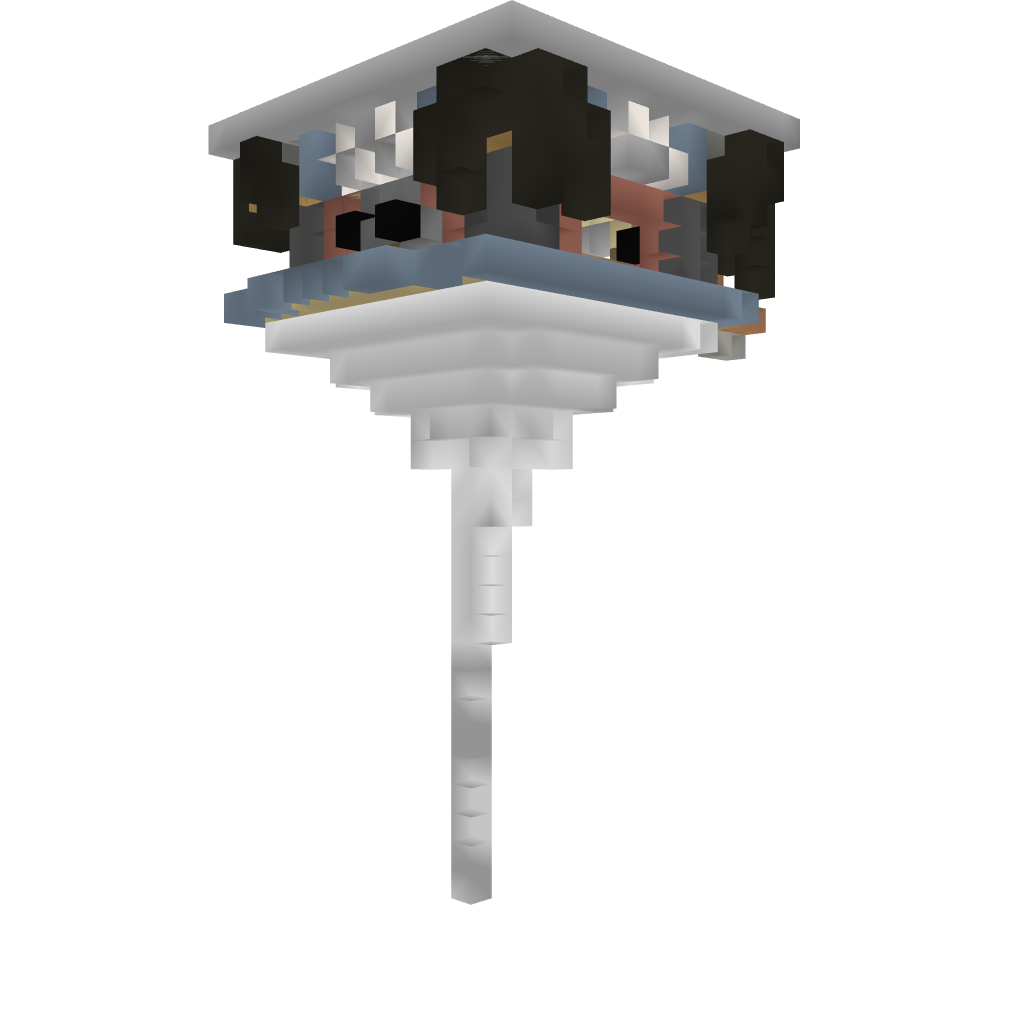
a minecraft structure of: House in Clouds